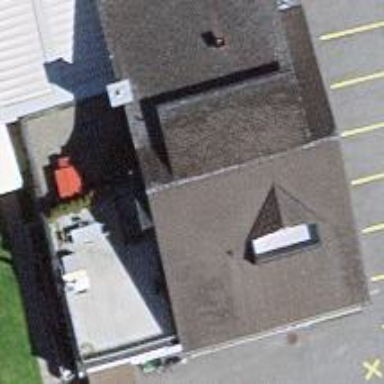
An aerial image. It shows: Restaurant.